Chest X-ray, PA view. Patient: 47 years old, sex F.
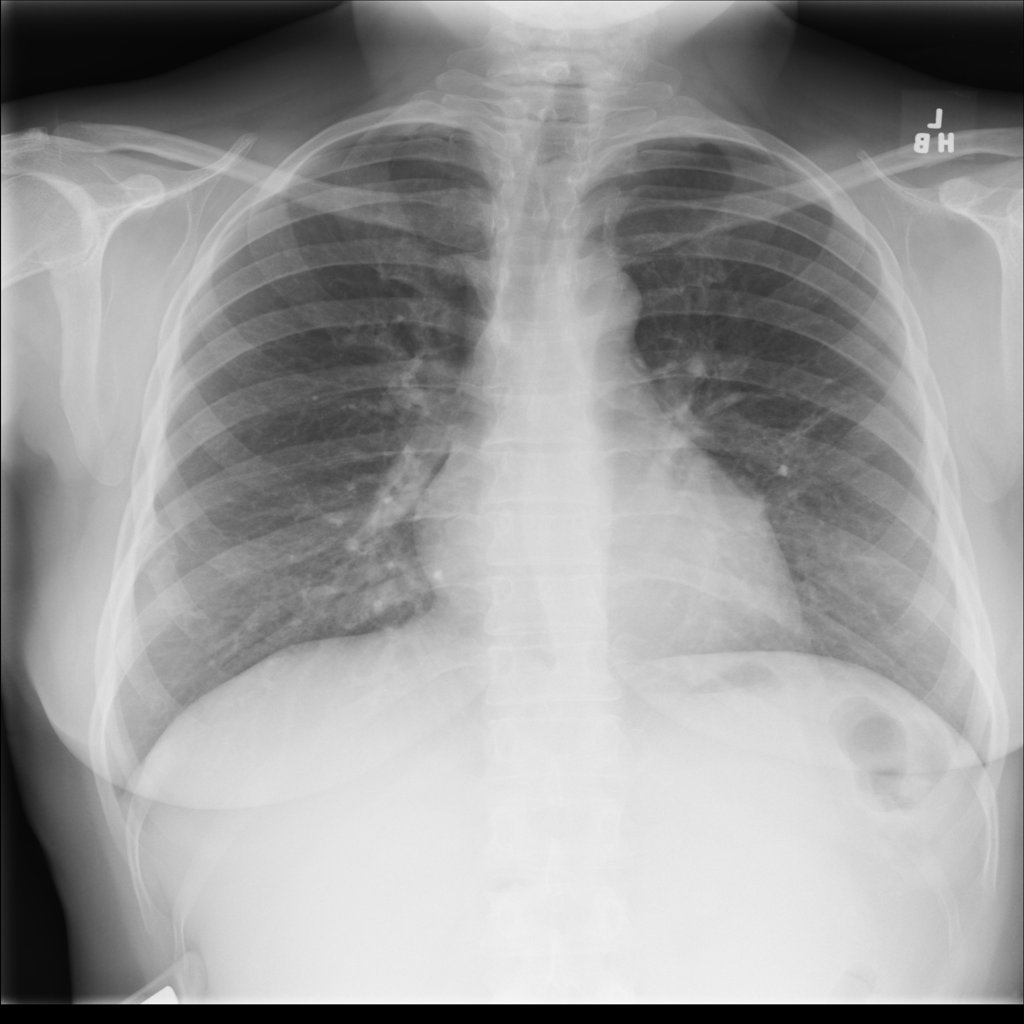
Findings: No Finding